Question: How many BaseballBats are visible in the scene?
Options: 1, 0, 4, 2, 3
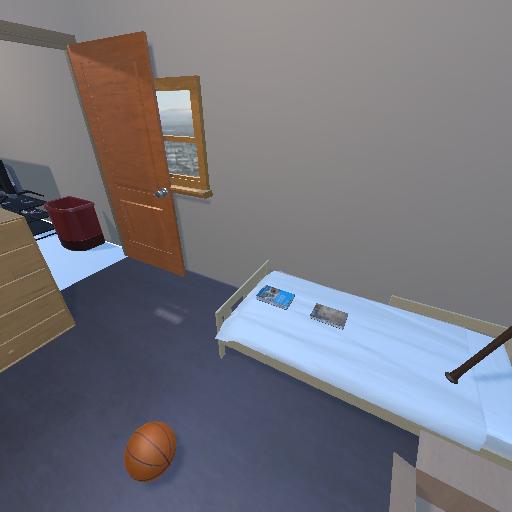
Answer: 1